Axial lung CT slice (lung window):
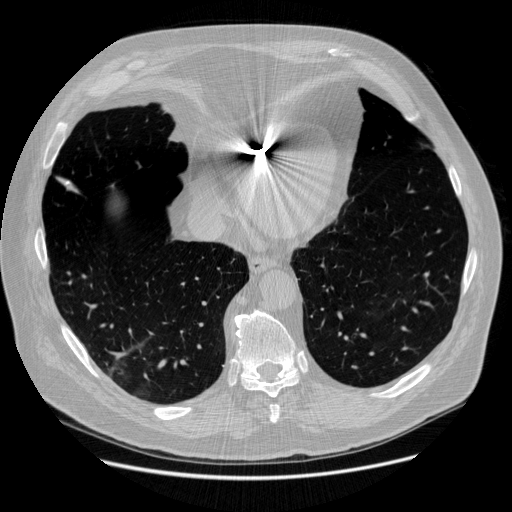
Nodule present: no